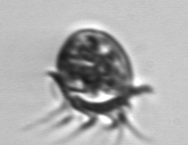
Label: Leegaardiella_ovalis